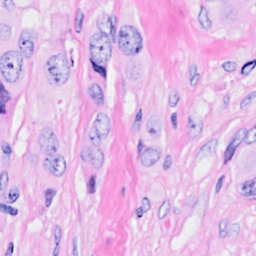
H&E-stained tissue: Breast